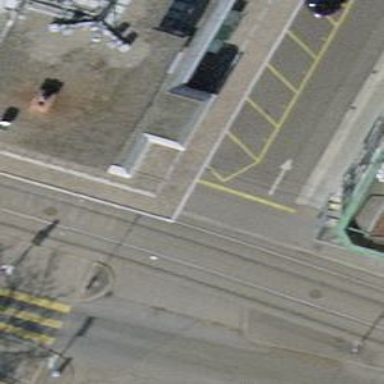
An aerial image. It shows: Unmarked crossing with traffic calming table on the road.